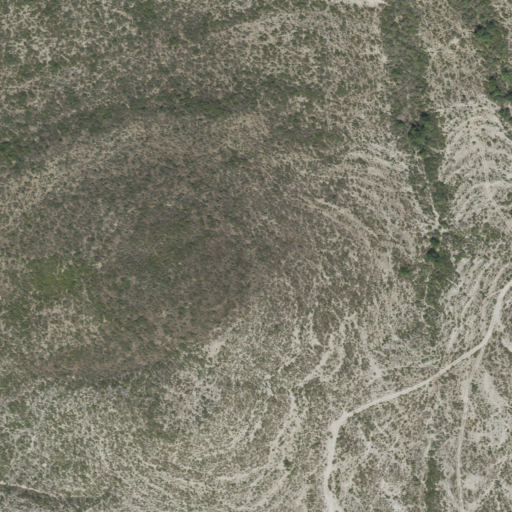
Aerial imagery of mountain in Texas named Elm Mountain containing shrub and deciduous forest